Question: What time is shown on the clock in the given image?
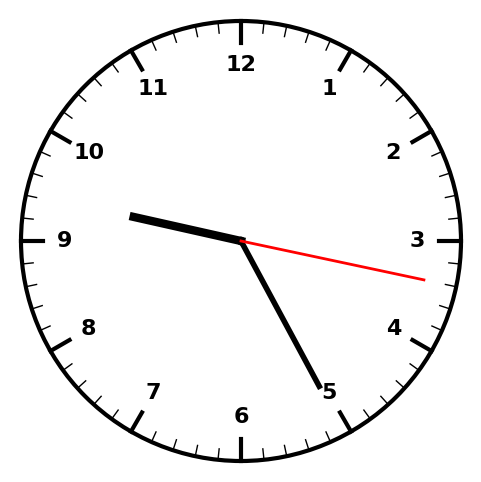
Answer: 09:25:17